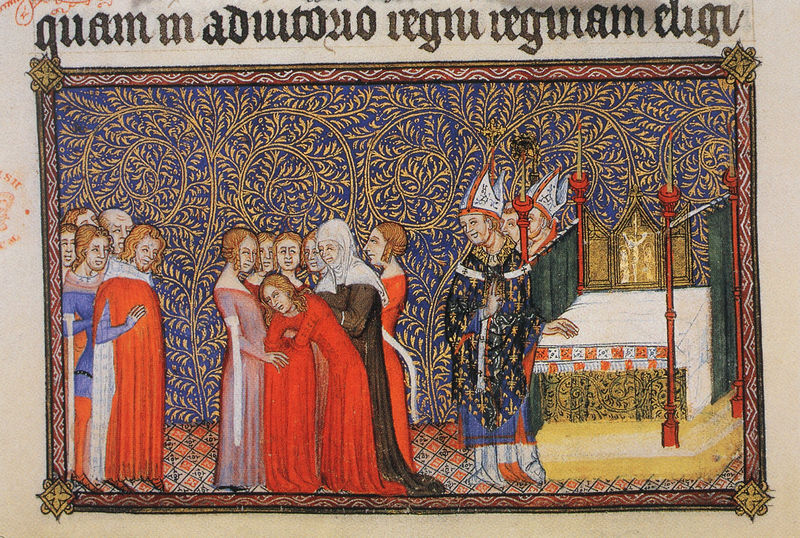
Titel: Buch zur Krönung Charles V von Frankreich/ Coronation Book of Charles V of France
Institution: British Library
Schlagwörter: blau, gemälde, frauen, gelb, menschen, kleider, männer, rot, ornament, bibel, rahmen, gold, lange haare, adel, ranken, schrift, papst, ornamente, bett, stangen, buch, fliesen, illustration, text, nonne, altar, schlafgemach, klerus, priester, geistliche, mitra, miniatur, latein, schrif, buchmalerei, kemenate, buchmalereo